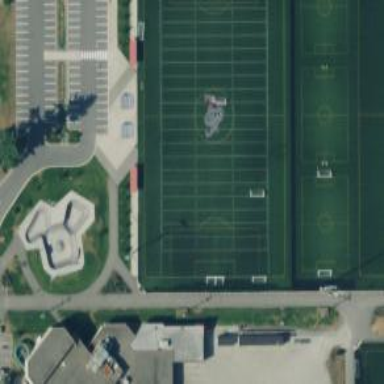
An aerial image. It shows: Canadian football pitch with artificial turf.